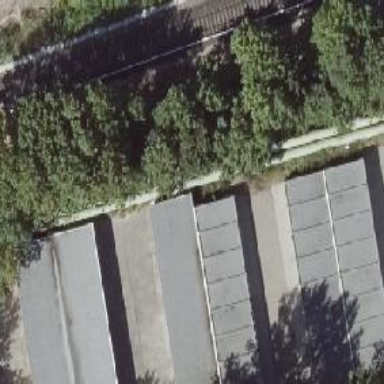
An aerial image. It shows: Group of garages.